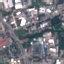
Land use / land cover: Industrial